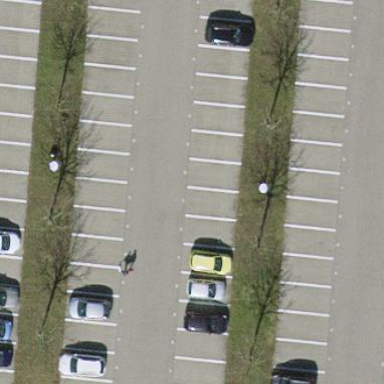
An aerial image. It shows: Parking area with surface.